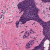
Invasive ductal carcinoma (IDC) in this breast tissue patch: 0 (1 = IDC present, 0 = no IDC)